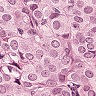
Metastatic tissue present: yes